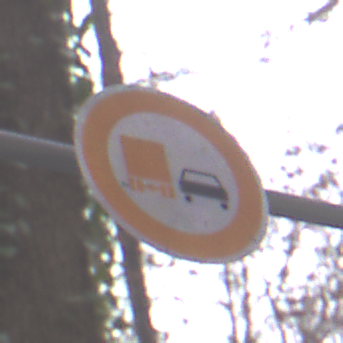
Verkehrszeichen: UeberholverbotKraftfahrzeuge
Umgebung: Outdoor, Nature
Tageszeit: Midday
Wetter: Overcast
Licht: Natural
Jahreszeit: Autumn
Kontrast: LowContrast